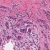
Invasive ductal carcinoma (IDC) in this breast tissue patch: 1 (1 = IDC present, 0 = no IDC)